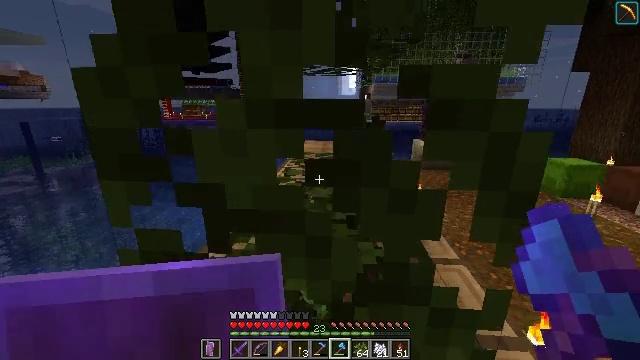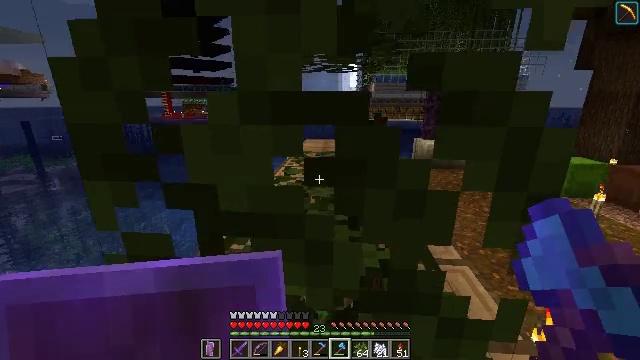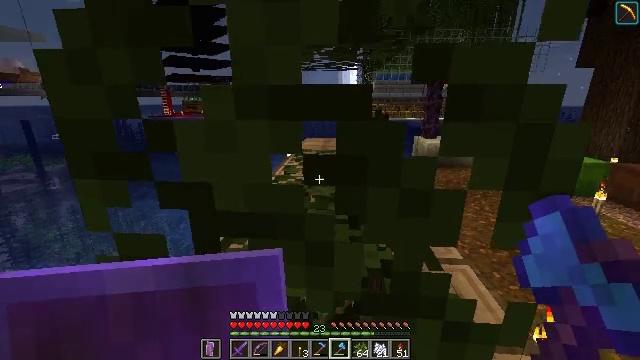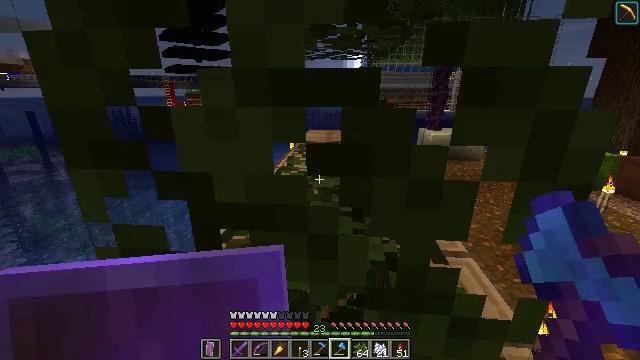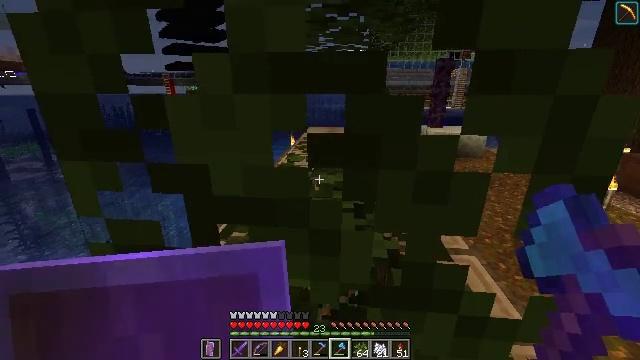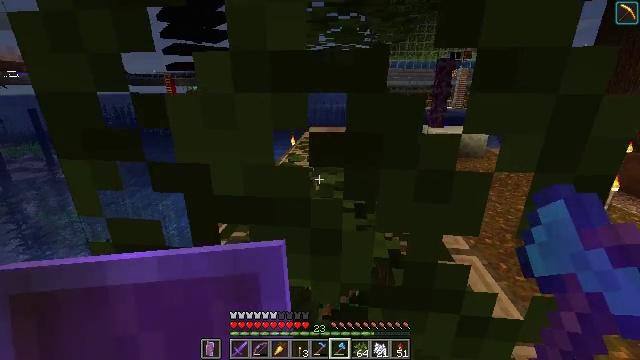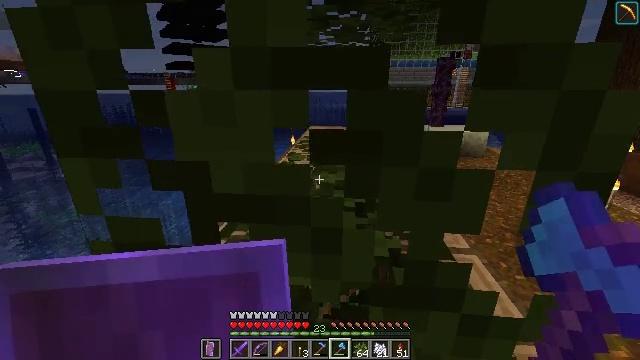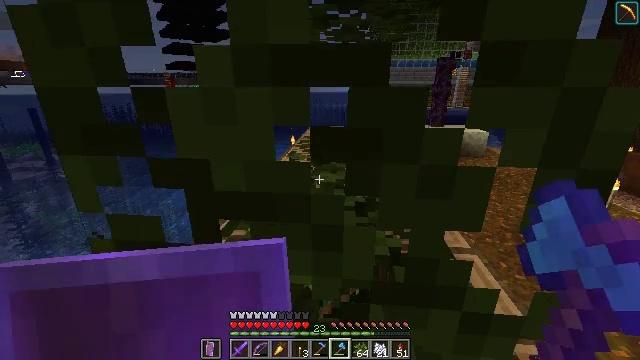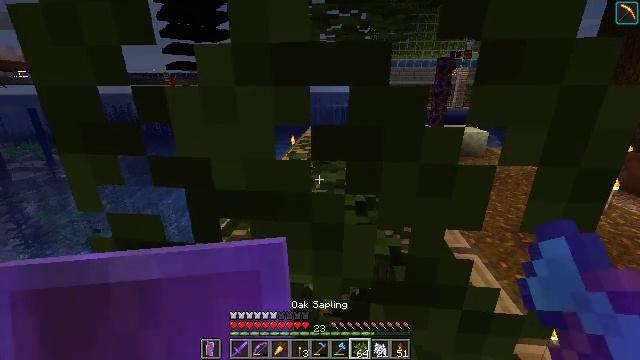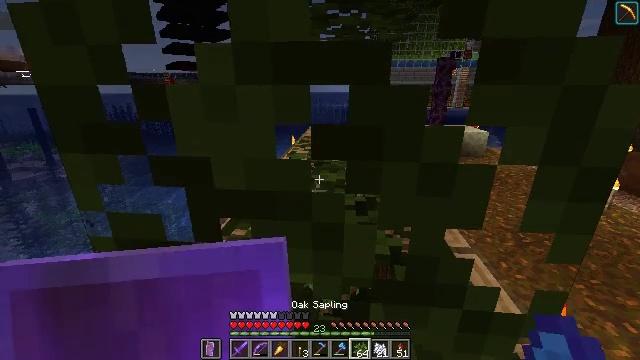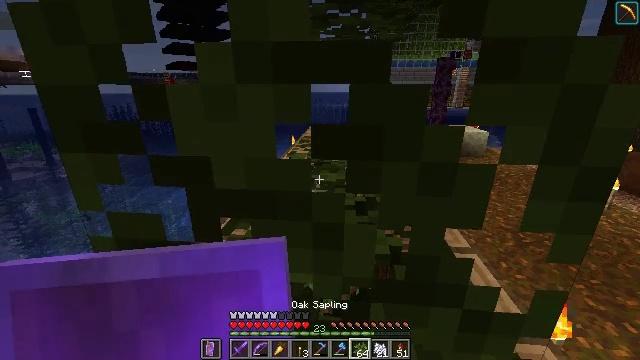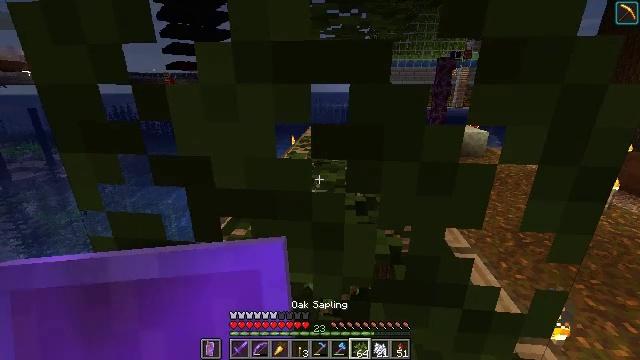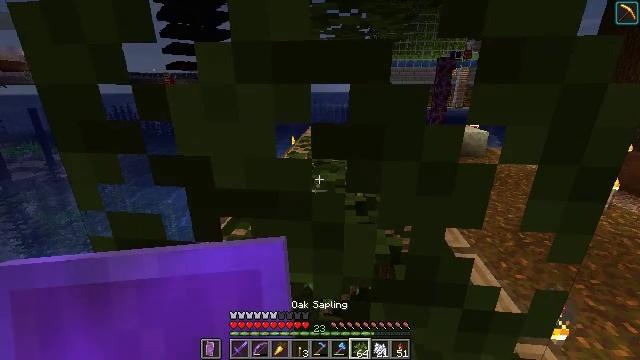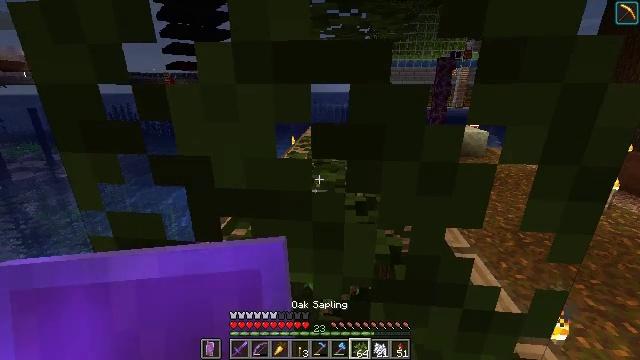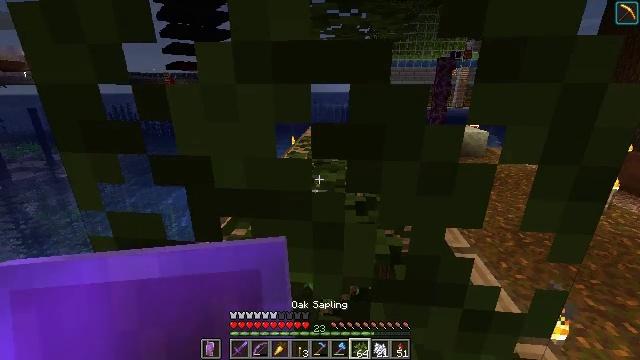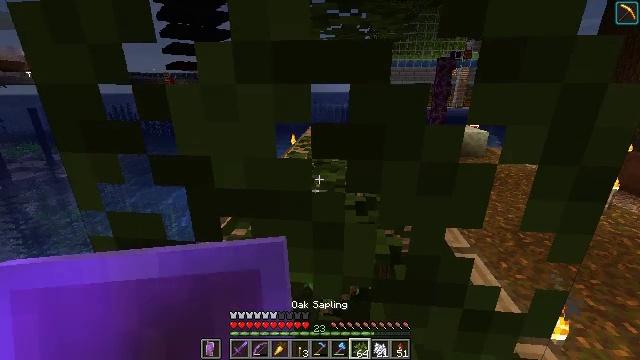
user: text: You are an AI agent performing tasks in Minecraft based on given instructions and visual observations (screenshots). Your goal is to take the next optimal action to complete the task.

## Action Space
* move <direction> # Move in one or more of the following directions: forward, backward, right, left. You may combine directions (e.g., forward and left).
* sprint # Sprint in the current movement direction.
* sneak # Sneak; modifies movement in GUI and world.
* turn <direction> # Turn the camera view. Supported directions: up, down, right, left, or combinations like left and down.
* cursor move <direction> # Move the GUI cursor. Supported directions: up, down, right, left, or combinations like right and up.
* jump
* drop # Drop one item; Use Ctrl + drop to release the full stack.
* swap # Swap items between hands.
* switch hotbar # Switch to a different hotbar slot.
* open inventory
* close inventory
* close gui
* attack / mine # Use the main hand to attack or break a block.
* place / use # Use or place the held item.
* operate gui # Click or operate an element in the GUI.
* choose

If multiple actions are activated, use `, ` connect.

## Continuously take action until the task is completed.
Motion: motion action
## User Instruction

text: Collect some oak leaves.
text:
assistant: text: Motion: no_op
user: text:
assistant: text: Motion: no_op
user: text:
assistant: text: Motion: turn down
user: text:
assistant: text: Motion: no_op
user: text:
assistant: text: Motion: no_op
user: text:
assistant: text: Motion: no_op
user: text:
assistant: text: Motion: no_op
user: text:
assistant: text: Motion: no_op
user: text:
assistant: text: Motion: no_op
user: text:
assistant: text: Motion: no_op
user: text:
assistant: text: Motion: no_op
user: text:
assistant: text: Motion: no_op
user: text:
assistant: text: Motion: no_op
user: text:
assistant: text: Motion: no_op
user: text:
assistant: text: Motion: no_op
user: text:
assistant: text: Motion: no_op
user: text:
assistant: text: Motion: no_op
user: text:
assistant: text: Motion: no_op
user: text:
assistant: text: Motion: no_op
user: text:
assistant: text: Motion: no_op
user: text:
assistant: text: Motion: no_op
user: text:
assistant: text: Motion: no_op
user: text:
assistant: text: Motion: no_op
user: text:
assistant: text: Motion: no_op
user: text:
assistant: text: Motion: no_op
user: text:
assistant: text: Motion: no_op
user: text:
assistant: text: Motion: no_op
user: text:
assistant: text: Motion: attack / mine
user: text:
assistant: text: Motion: turn down, attack / mine
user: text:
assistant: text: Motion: attack / mine